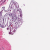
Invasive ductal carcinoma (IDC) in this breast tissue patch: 0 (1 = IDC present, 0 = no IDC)